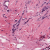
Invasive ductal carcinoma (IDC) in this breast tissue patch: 1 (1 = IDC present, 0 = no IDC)